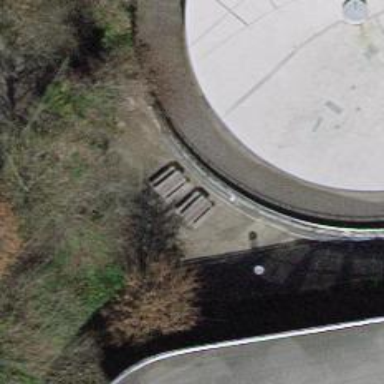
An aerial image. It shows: Picnic table located in leisure land area.